Interaction volume radius: 5 \u00c5
Interaction volume height: 40 \u00c5
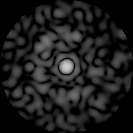
Disorder parameter: 0.8335